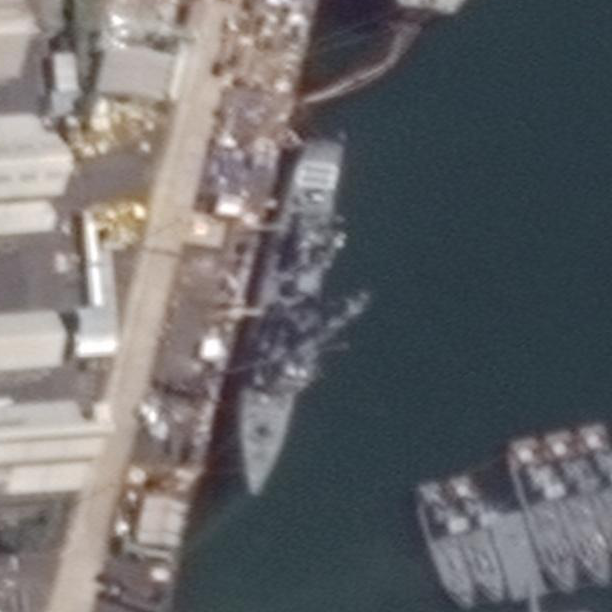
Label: destroyer